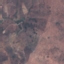
Land use / land cover: HerbaceousVegetation